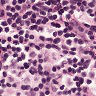
Metastatic tissue present: no